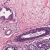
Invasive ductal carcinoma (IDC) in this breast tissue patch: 0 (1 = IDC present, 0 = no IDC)